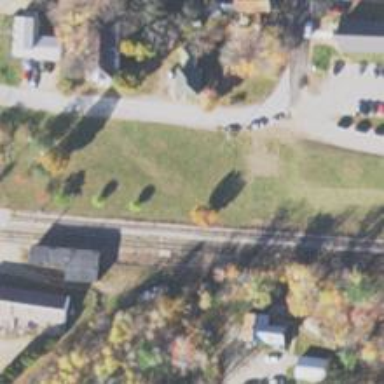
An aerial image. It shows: Railway siding for service.